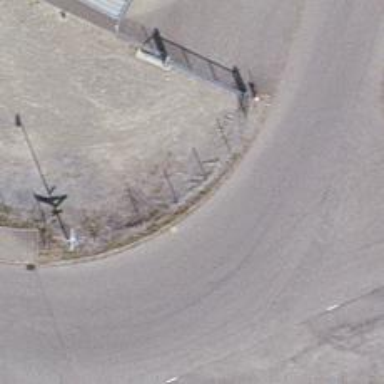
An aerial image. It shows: Gate.